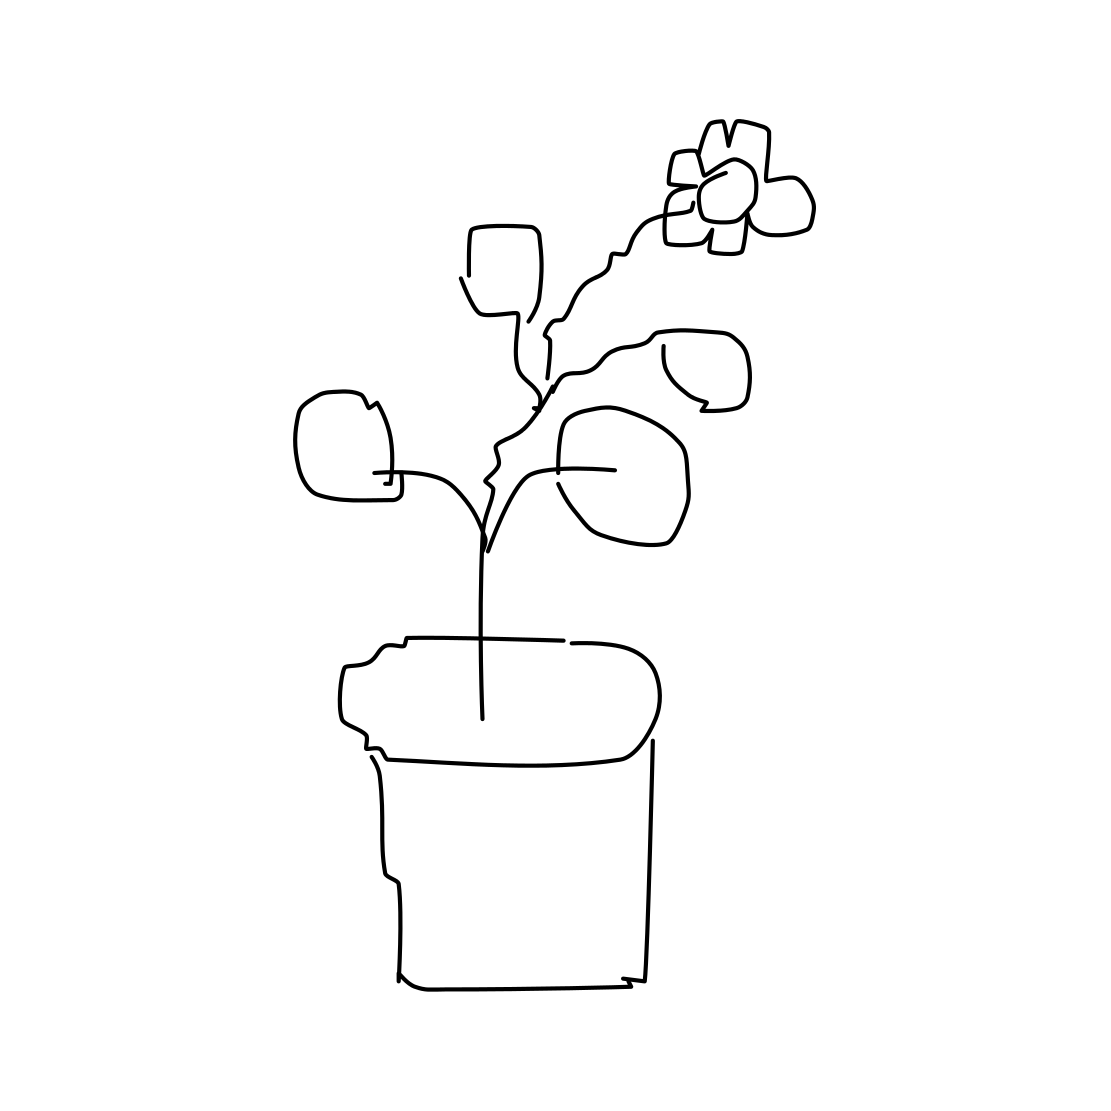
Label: potted plant